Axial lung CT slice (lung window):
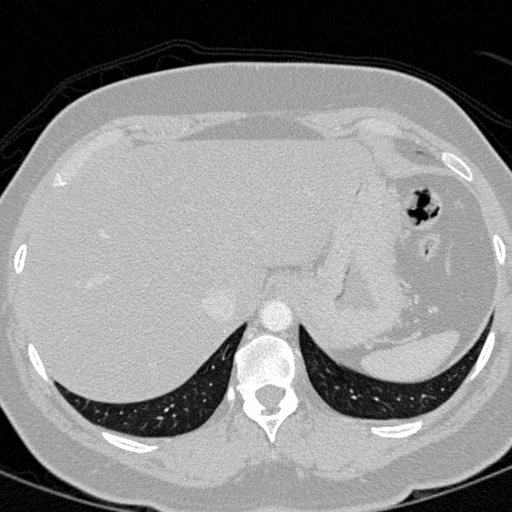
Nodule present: no